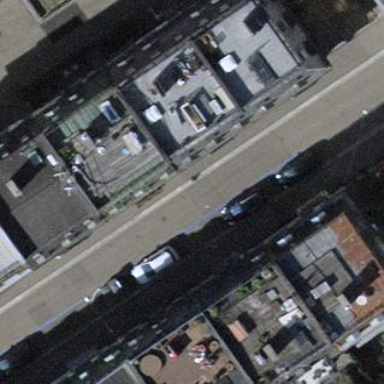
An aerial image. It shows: Image showing building with apartments.